Question: The first table is what I am trying to recreate and the second table is what I get.
I tried to create a table and populate the '<td>' tags with labels. After making the borders dark there are these whitespace between cells that I do not need. Is there any other method that I should try?
any suggestions on how to get results close to the second table? It is not hard-coded with values but rather filled in with asp labels.

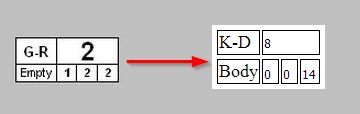
Answer: Use <URL>:
'''
table {
border-collapse: collapse;
}
'''
See the <URL>.